Question: I have added a QSpinBox to a QGraphicsScene using a QGraphicsProxyWidget. Each time I hover over the QSpinBox, it flickers with a black band overlaid on the spinbox controls. I have attached a screenshot and the code below. Am I doing something wrong? Is there a way to avoid this? Pyside 1.1.2, Python 2.7, Windows7.

'''
class testWidget(QGraphicsView):
def __init__(self):
QGraphicsView.__init__(self)
floorSpinBox = QSpinBox()
floorSpinBox.setGeometry(0,0,50,25)
proxyWidget = QGraphicsProxyWidget()
proxyWidget.setWidget(floorSpinBox)
scene = QGraphicsScene(self)
scene.addItem(proxyWidget)
self.setScene(scene)
if __name__ == "__main__":
app = QApplication(sys.argv)
widget = testWidget()
widget.show()
app.exec_()
'''
## EDIT
Apparently there is a bug report filed here: <URL>. I had to finally add the 'QSpinBox' to a regular 'QWidget' and not under 'QGraphicsView'.
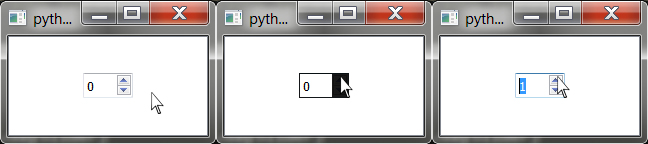
Answer: Why do you put the spinbox in a 'QGraphicsScene'? This seems rather odd. If you don't have some mysterious reason for that but just want a functional, nonflashing UI element, try making your testWidget a 'QDialog' instead of a 'QGraphicsView'.
'''
from PyQt4.QtGui import QDialog, QSpinBox,QApplication
import sys
class testWidget(QDialog):
def __init__(self):
QDialog.__init__(self)
self.setGeometry(200,200,200,100)
floorSpinBox = QSpinBox(self)
floorSpinBox.setGeometry(75,40,50,25)
if __name__ == "__main__":
app = QApplication(sys.argv)
widget = testWidget()
widget.show()
app.exec_()
'''